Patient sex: M
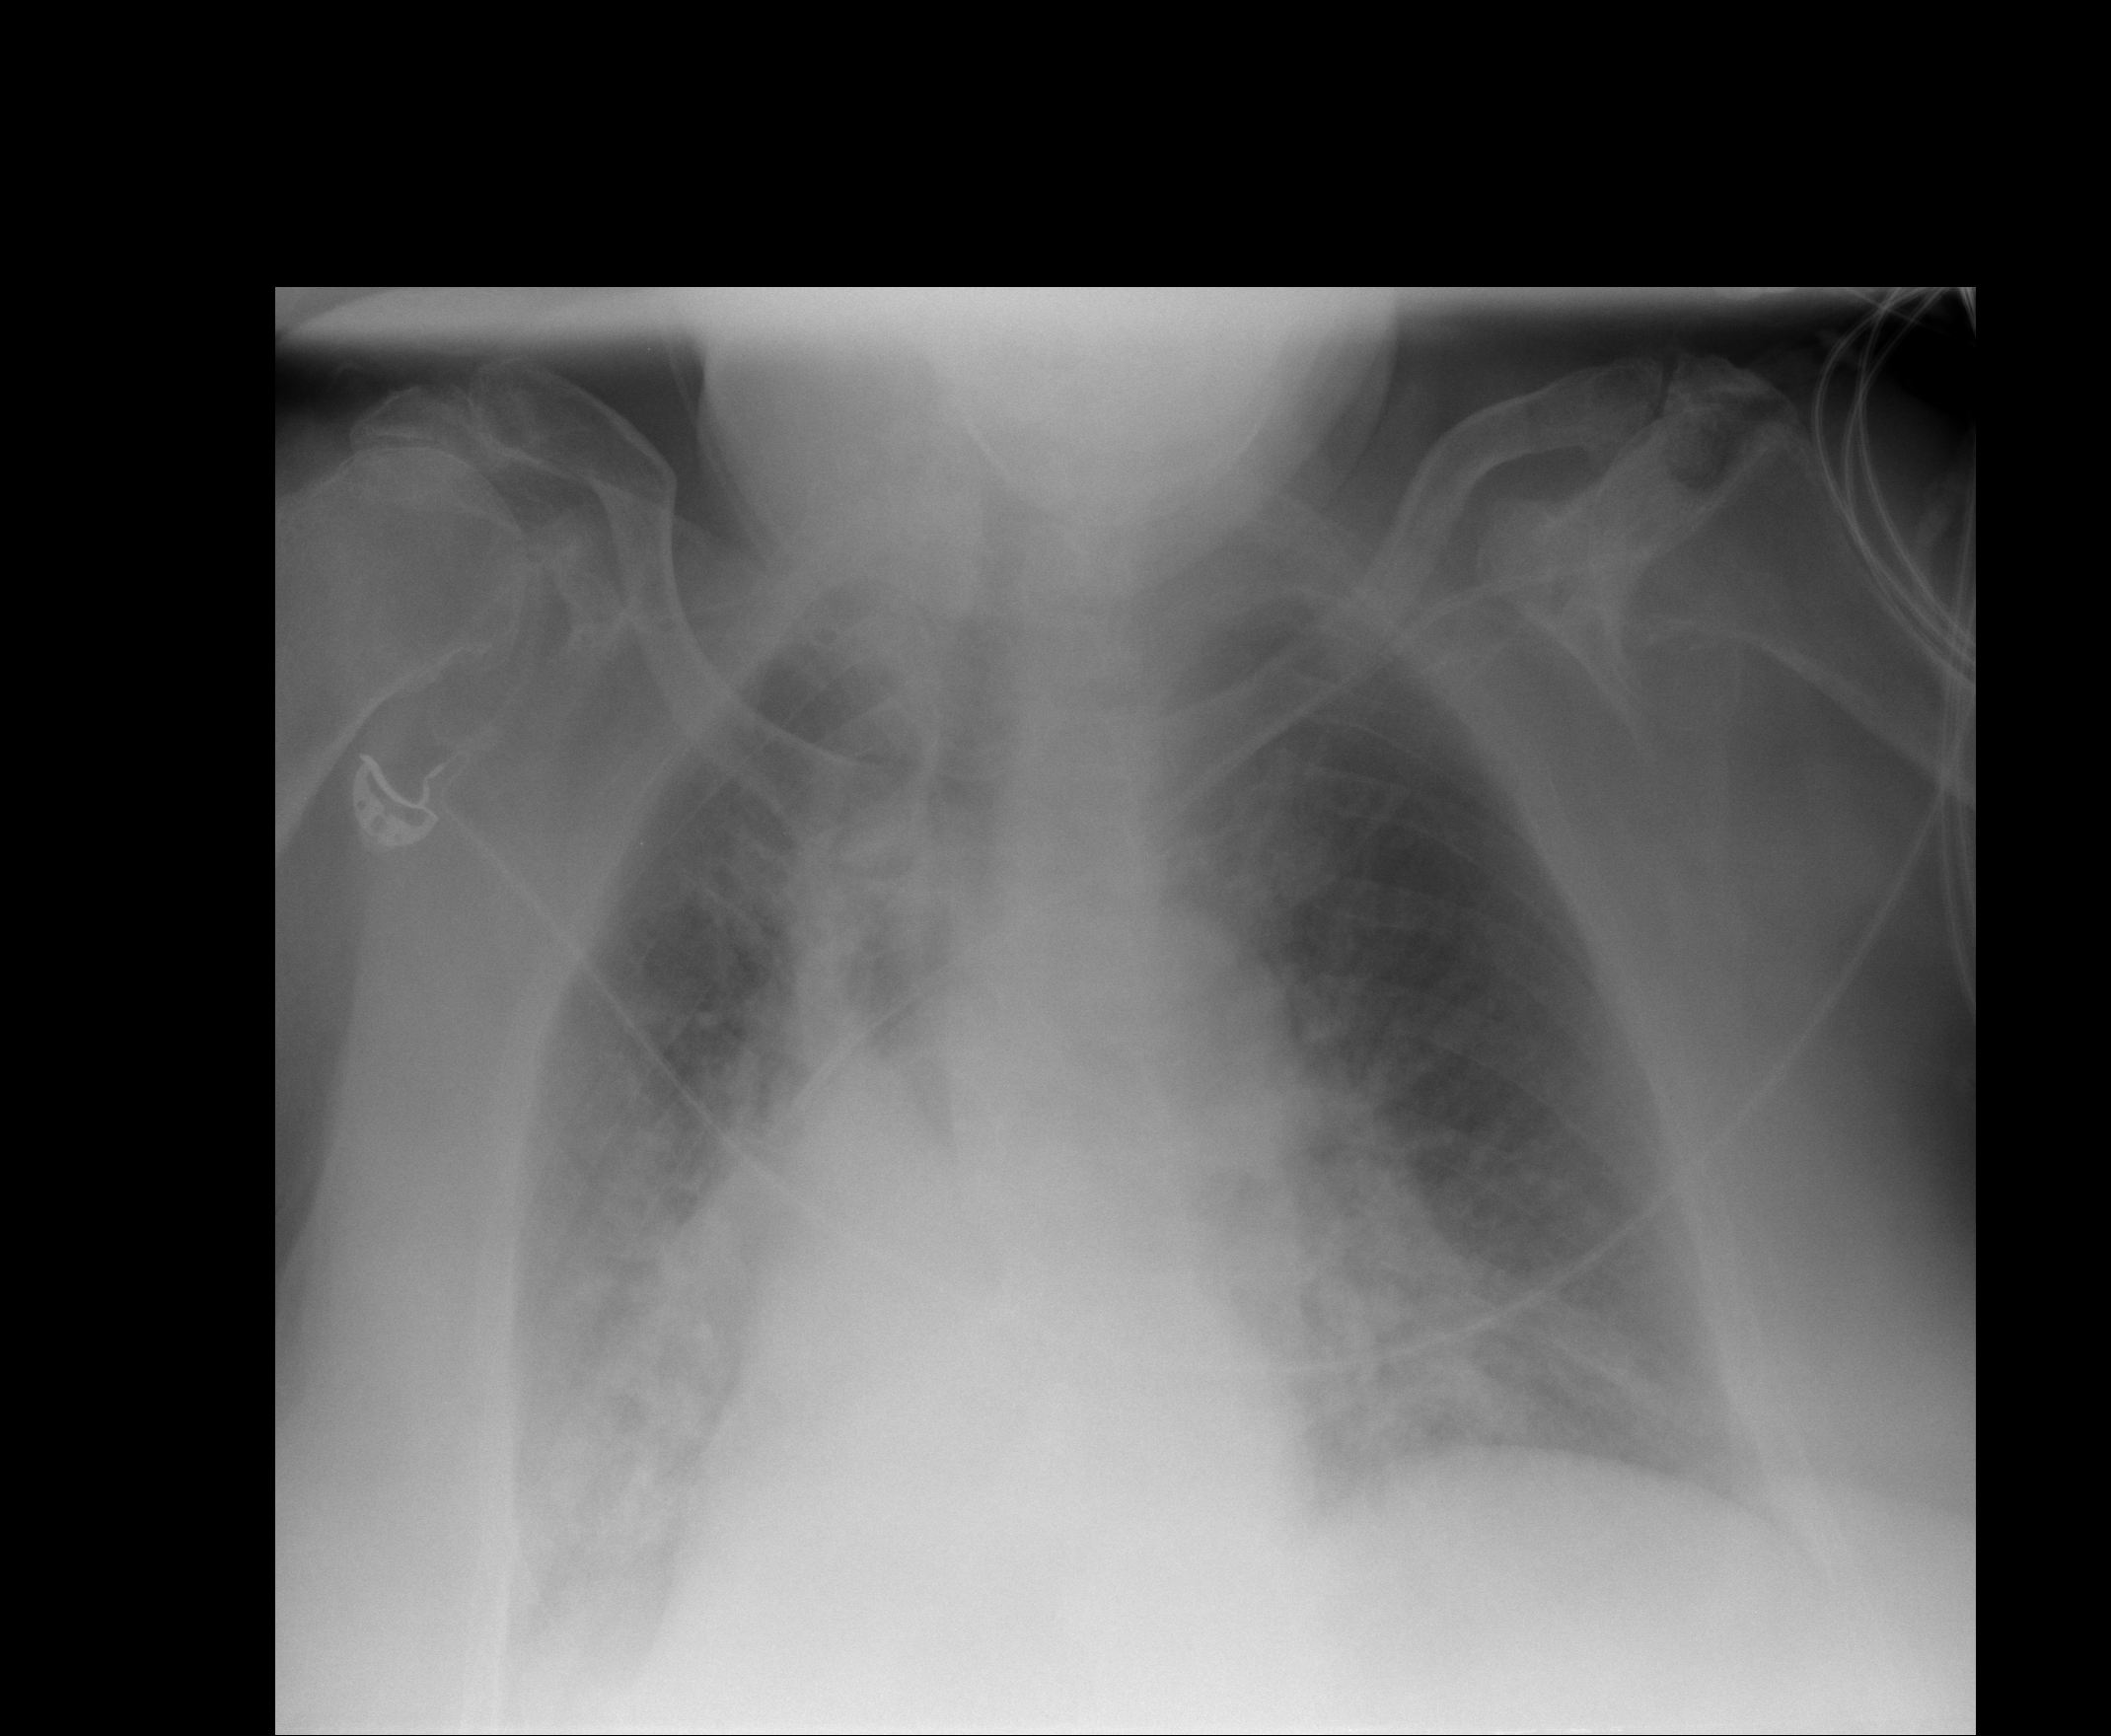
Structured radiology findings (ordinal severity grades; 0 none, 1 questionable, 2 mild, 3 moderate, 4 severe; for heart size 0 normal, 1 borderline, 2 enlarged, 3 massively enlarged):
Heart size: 0
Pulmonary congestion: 3
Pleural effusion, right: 2
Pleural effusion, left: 1
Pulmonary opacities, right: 3
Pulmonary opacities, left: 2
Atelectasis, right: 3
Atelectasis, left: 2